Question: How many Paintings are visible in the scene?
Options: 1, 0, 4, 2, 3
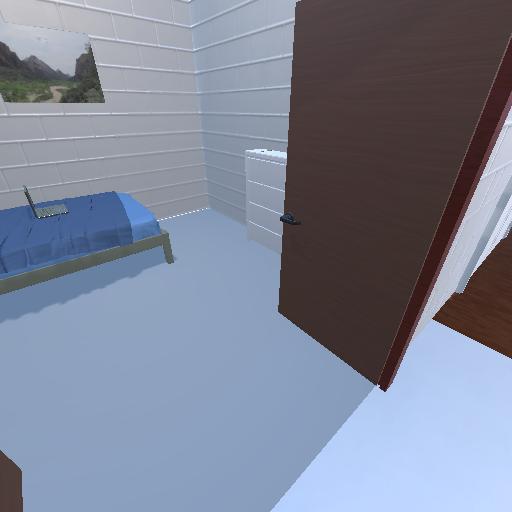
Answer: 1